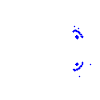
Particle: proton